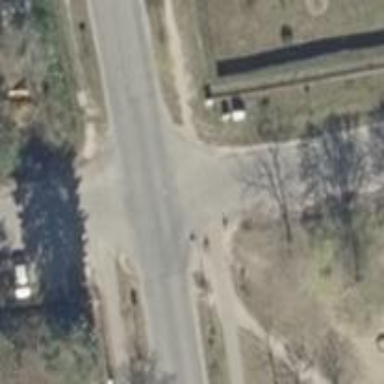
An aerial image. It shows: Road with "give way" sign.